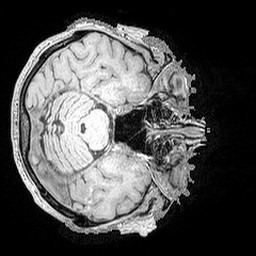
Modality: MP2RAGE
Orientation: axial
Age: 68
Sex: male
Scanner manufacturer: siemens
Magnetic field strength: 3 T
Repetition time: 5 s
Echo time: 0.00298 s